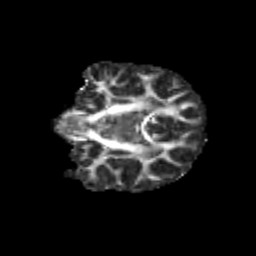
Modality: FA
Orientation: coronal
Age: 12
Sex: male
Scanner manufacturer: siemens
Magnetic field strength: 3 T
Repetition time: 3.8 s
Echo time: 0.07 s